Field crop: maize
Growth stage: 2
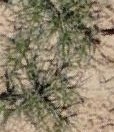
Species: salsola